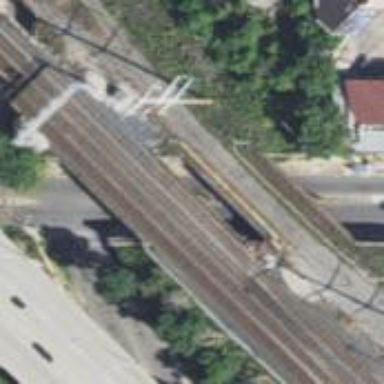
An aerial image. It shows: Abandoned railroad bridge.